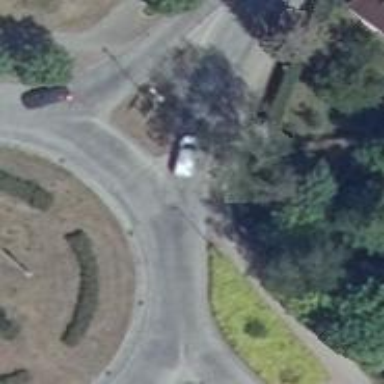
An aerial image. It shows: Primary highway with asphalt surface leading to roundabout.